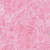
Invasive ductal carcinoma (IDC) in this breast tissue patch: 0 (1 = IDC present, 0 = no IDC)